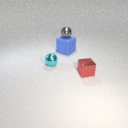
small cyan metal sphere to the left of large blue rubber cube